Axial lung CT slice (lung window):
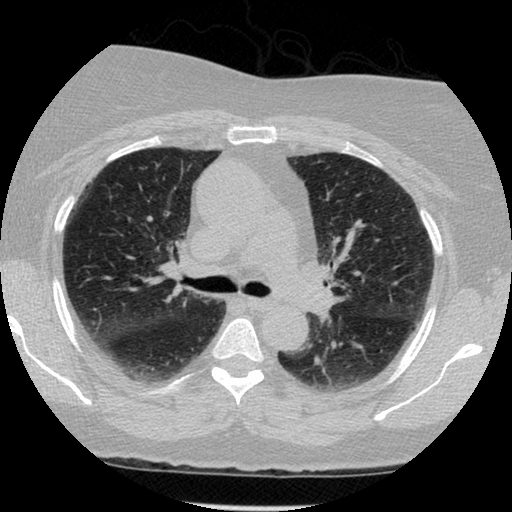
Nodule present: no